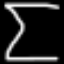
Label: hourglass